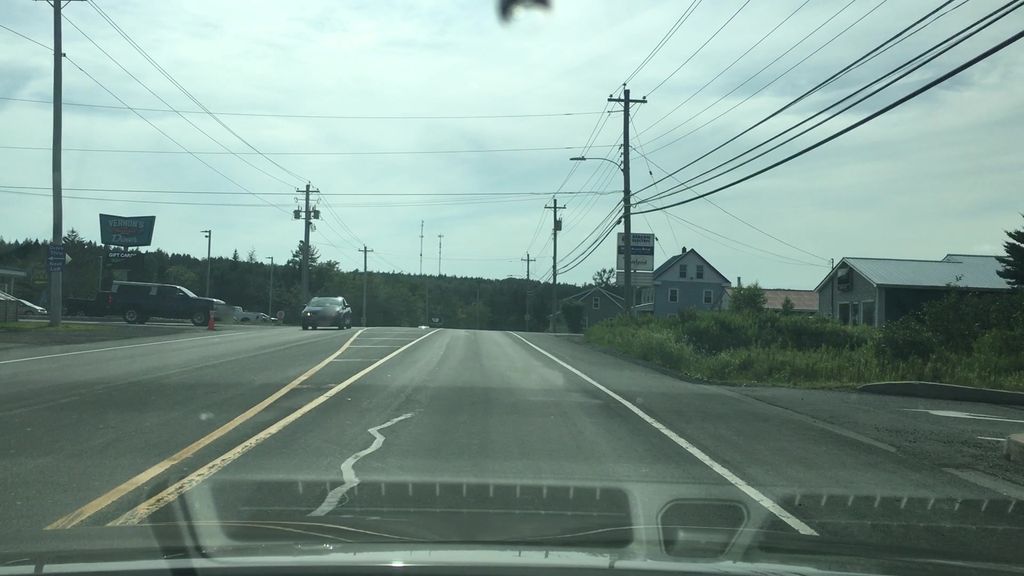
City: halifax